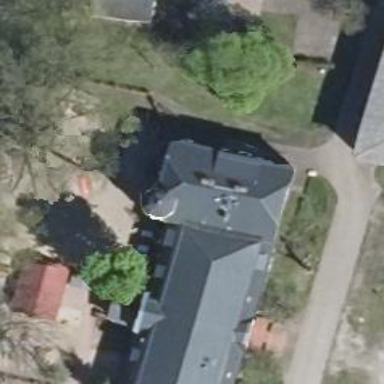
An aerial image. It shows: Building with hipped roof in grey color. The roof is oriented along its length.